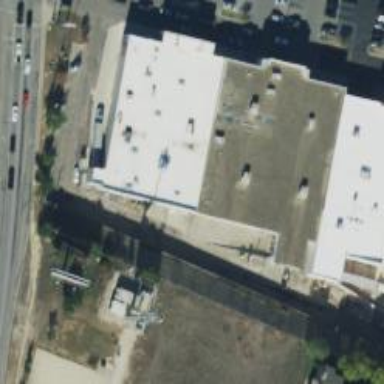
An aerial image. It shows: Veterinary facility.